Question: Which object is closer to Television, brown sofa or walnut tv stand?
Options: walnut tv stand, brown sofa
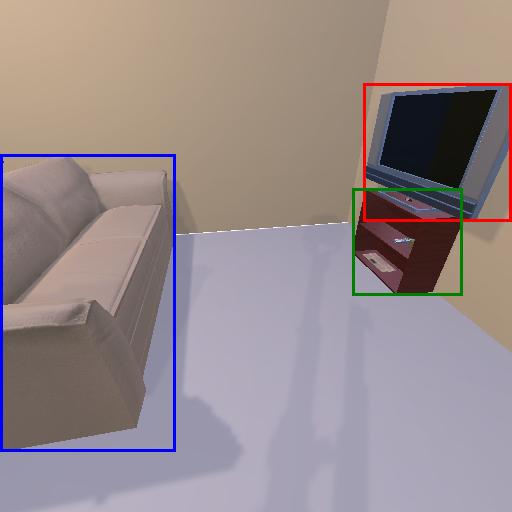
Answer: walnut tv stand